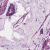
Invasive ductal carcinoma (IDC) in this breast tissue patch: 1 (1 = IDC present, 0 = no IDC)